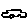
Label: car